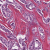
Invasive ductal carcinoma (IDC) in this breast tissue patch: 1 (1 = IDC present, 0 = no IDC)